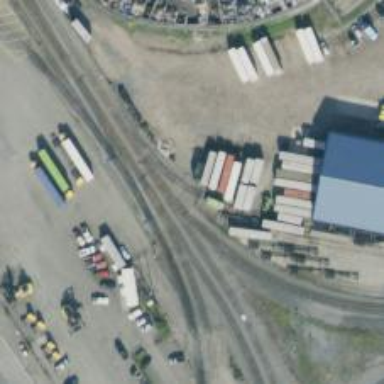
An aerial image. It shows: Rail spur service.